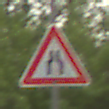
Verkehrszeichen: VerengteFahrbahn
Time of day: MorningAfternoon
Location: Outdoor (Nature)
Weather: Overcast
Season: NotSpecified
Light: Natural